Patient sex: M
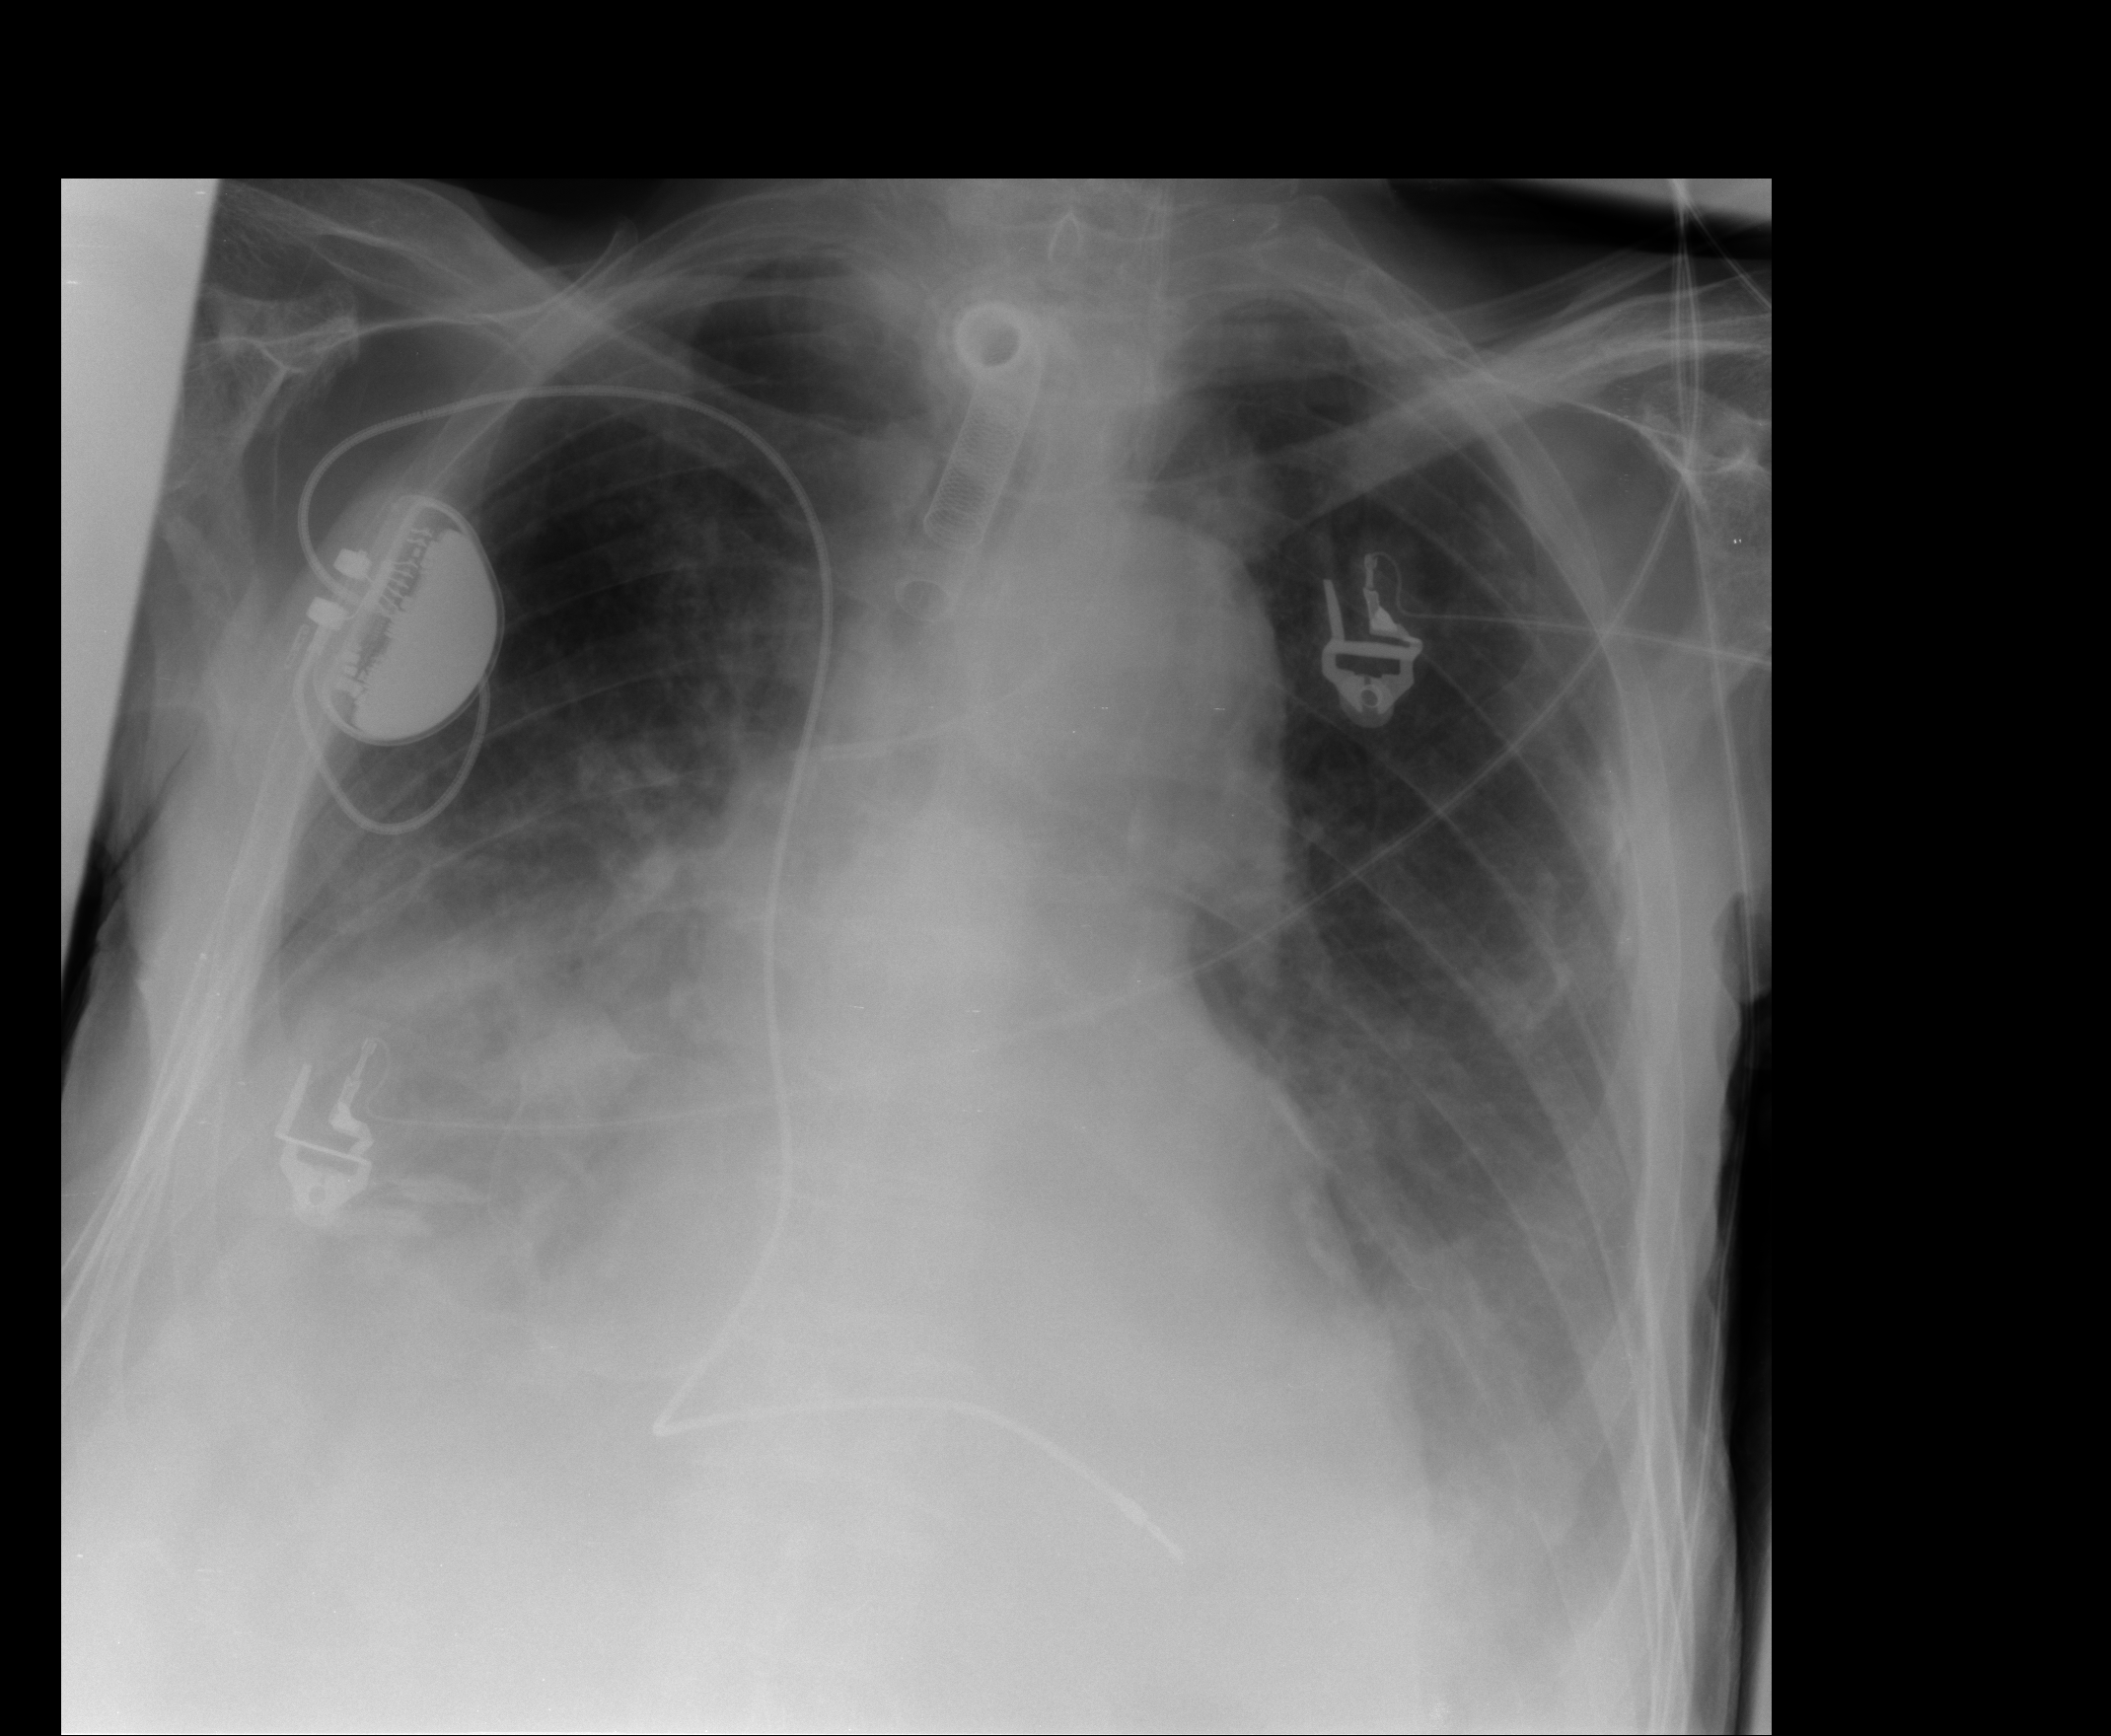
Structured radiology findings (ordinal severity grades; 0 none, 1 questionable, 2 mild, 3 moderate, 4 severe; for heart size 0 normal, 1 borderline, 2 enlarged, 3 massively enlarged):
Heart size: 2
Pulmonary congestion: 2
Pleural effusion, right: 2
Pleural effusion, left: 2
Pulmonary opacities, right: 1
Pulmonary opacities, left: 0
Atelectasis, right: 2
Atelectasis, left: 2